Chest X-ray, AP view. Patient: 46 years old, sex F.
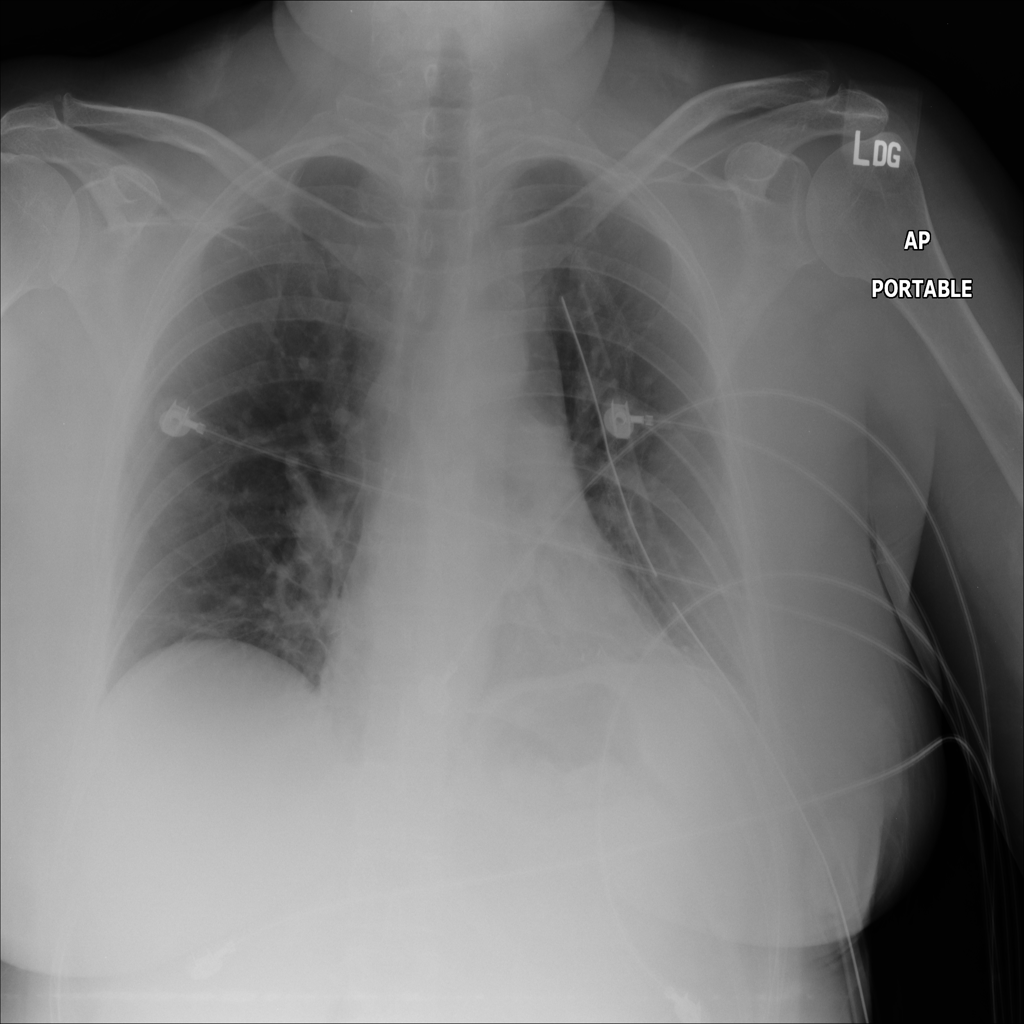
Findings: Atelectasis